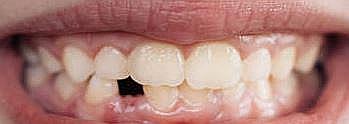
Condition: hypodontia